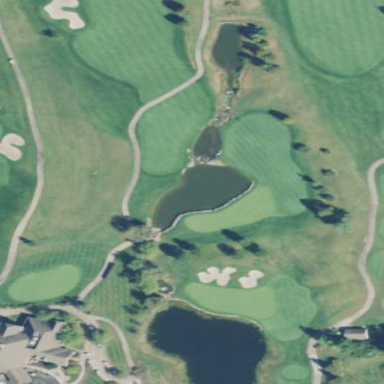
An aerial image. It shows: Water hazard in golf course. The hazard is natural water feature.